Field crop: tomato
Growth stage: 2
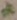
Species: solanum